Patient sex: M
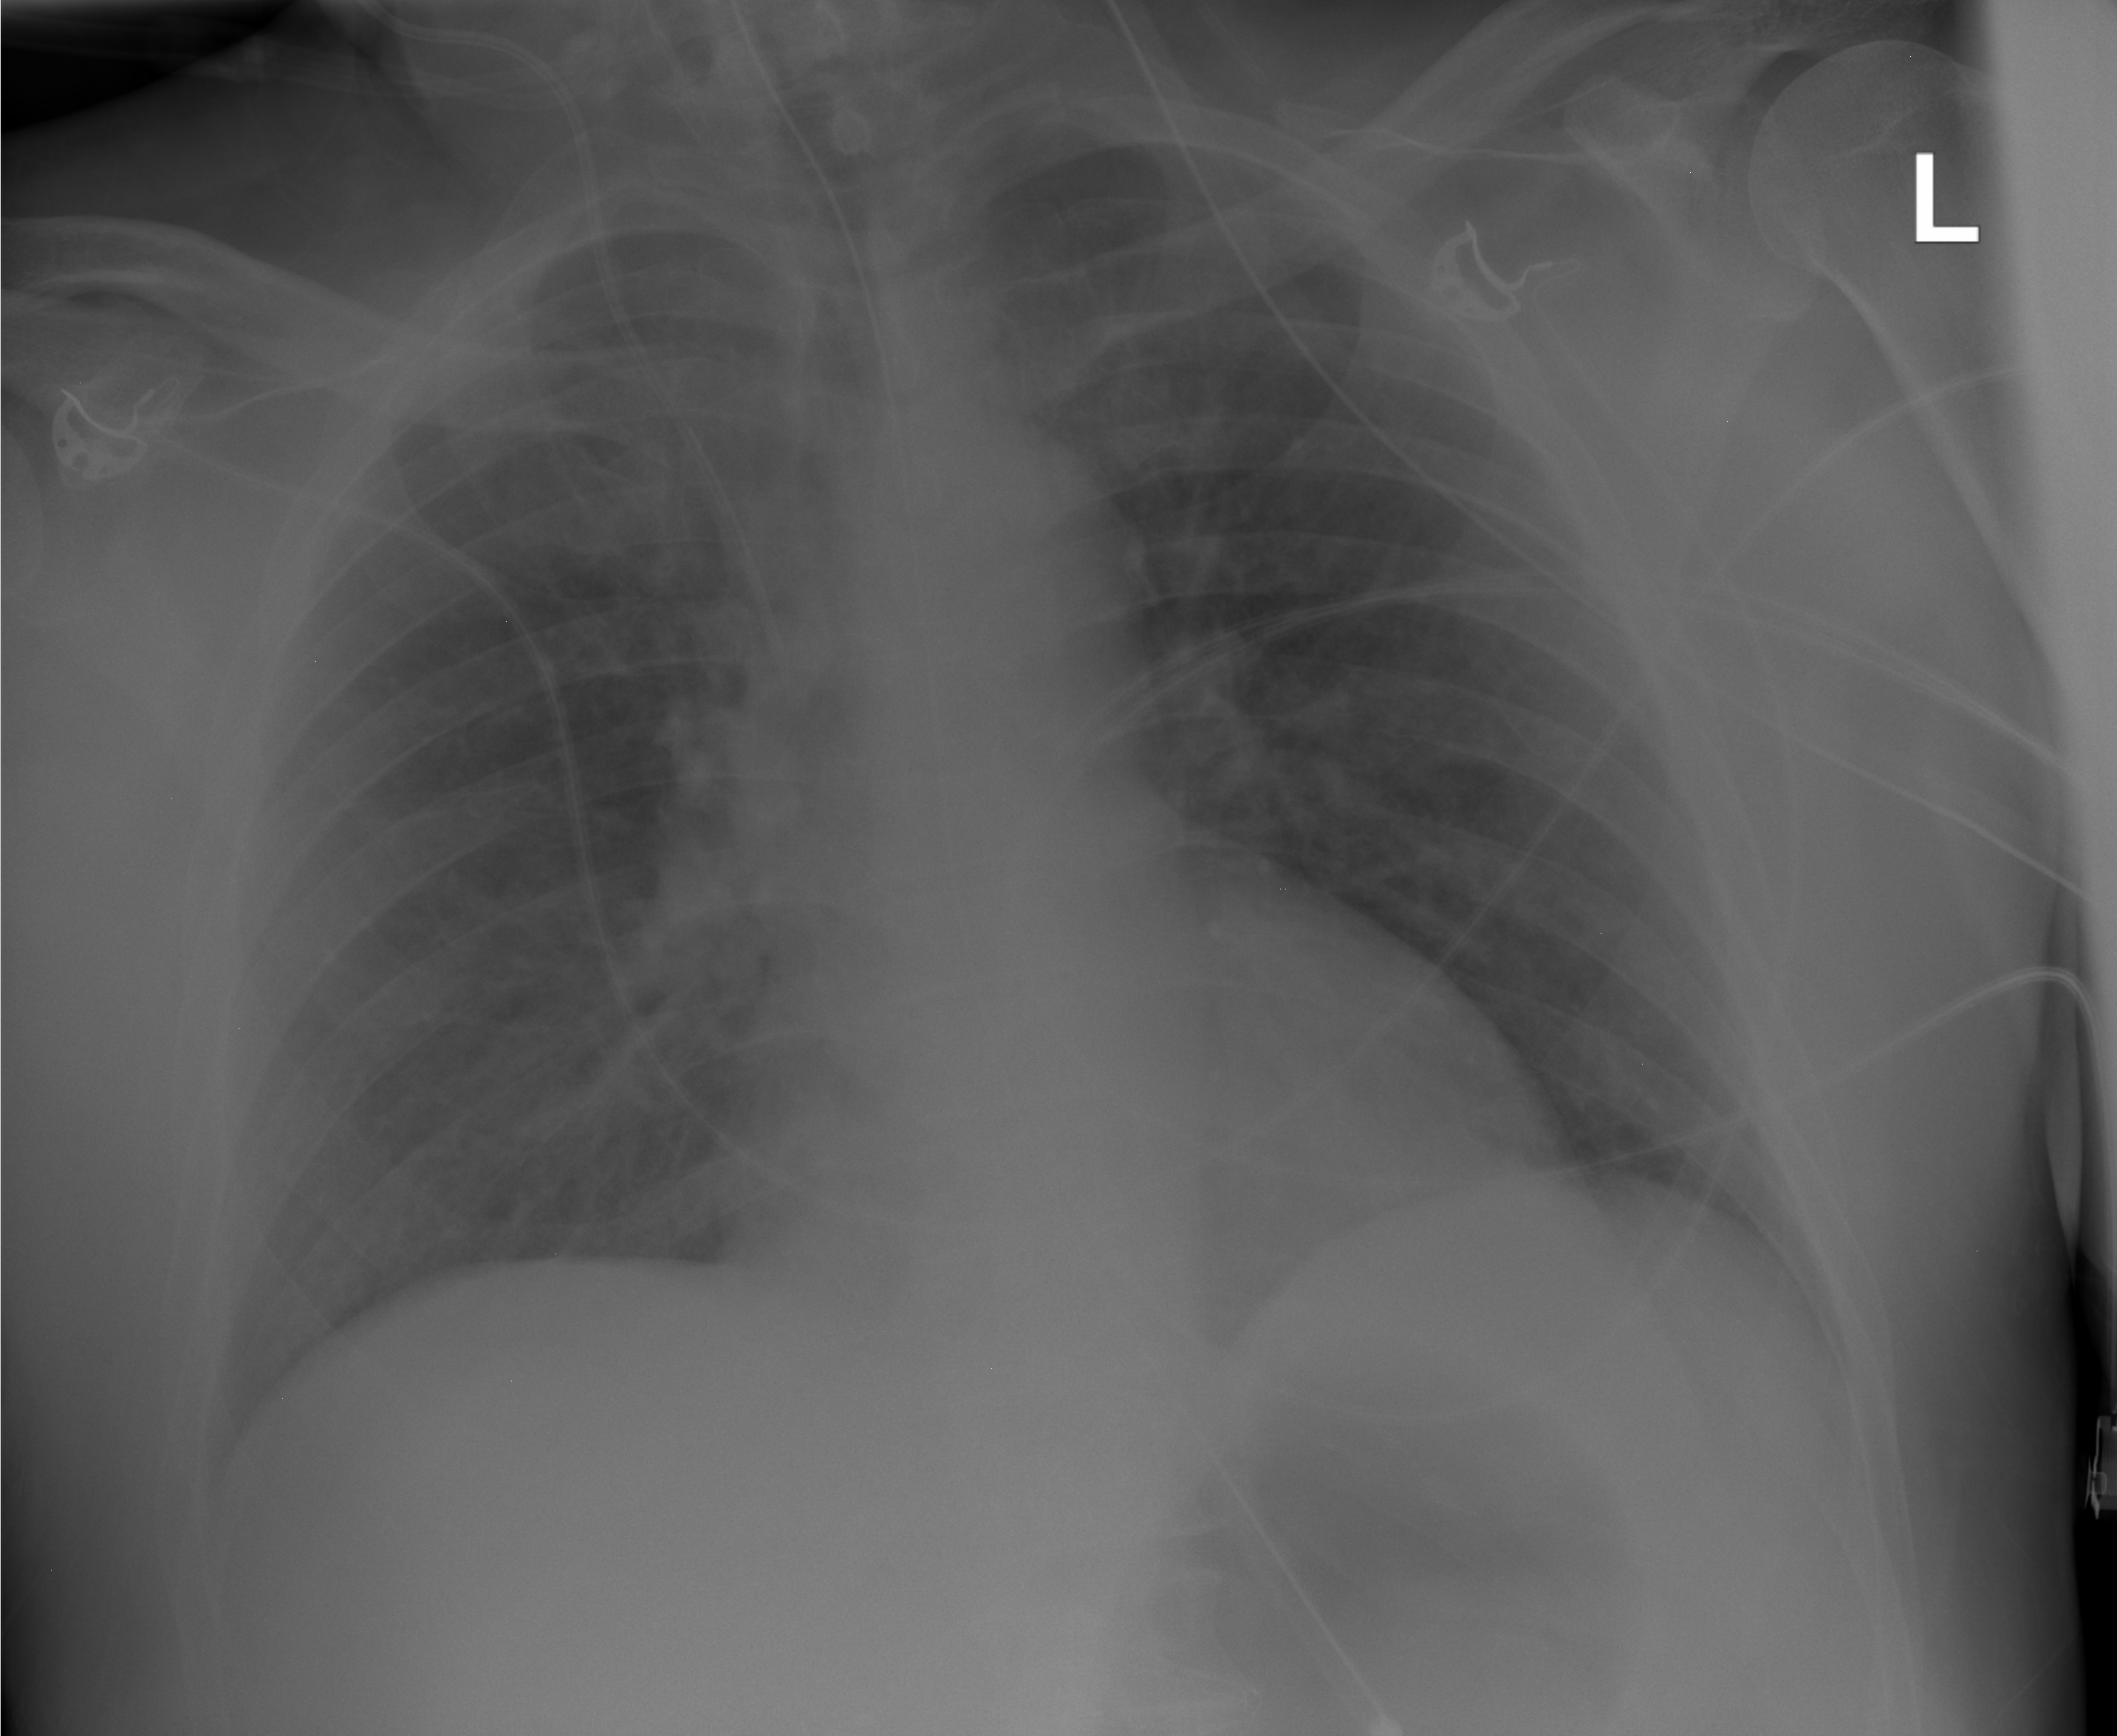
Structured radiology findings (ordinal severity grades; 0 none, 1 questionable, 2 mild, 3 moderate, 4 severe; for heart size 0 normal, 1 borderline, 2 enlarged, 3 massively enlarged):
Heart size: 0
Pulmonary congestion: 0
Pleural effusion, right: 0
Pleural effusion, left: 0
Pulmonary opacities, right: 1
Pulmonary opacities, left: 0
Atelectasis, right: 0
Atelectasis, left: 0